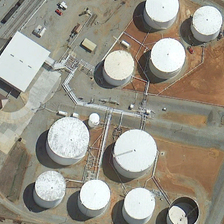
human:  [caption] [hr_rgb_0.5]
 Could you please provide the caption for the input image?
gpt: a white building sits next to the storage tanks which are connected with pipes .

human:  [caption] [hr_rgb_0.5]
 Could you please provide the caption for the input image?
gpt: in the two red zones on the concrete stand several round white storage tanks linked by pipes .

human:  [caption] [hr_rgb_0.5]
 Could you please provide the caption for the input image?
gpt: in the two red zones on the concrete stand several round white storage tanks linked by pipes .

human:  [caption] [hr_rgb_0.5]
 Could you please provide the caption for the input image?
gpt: there are several white columnar tanks in the two pieces of land .

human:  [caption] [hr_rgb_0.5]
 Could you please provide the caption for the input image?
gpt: some storage tanks in different sizes are together .